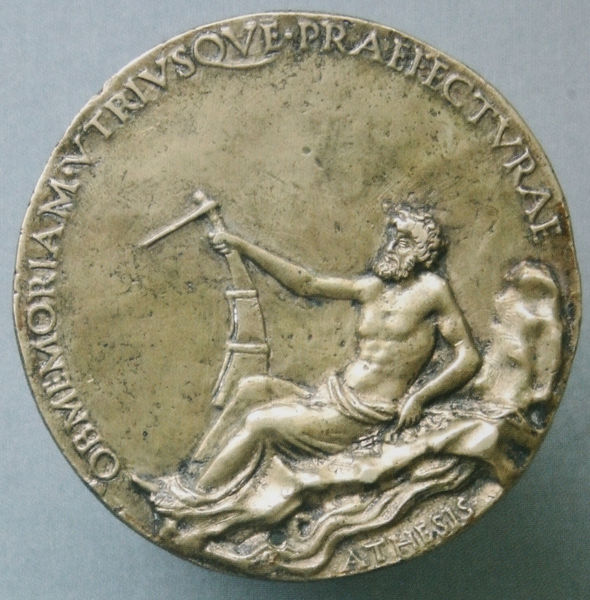
Titel: Medaille von Nicolò Firmian
Künstler: Adriano Fiorentino
Standort: Villach
Institution: Stadtmuseum
Schlagwörter: blau, felsen, gott, hand, held, lendenschurz, mann, meer, nackt, wasser, brust, frisur, grau, marmor, tuch, bart, arm, bärtig, falten, halten, silber, vollbart, gewässer, gewand, gold, haare, sitzend, renaissance, boot, paddel, ruder, rund, turm, beine, relief, bein, schiff, schrift, welle, wellen, liegen, schiffer, fels, bug, woge, wogen, kissen, inschrift, festhalten, bett, metall, bronze, halbakt, liegend, oberkörper, foto, fotografie, antike, lendentuch, medaillon, leuchtturm, gerät, geld, nakt, rückseite, torso, kupfer, text, waffe, gravur, rom, römer, antik, griechisch, medaille, gedenken, odysseus, erinnerung, guss, grieche, sense, antikisch, apollo, römisch, prägung, athen, münze, andenken, latein, umschrift, altertum, neptun, schiffbrüchiger, poseidon, flussgott, abgegriffen, taler, aarm, meeresgott, metallguss, silbermünze, gedenkmünze, athesis, bezahle, münzrand, navigieren, ob memoriam utrusque prae iect, schiffsteil, wele, memoriam, ob, prägen